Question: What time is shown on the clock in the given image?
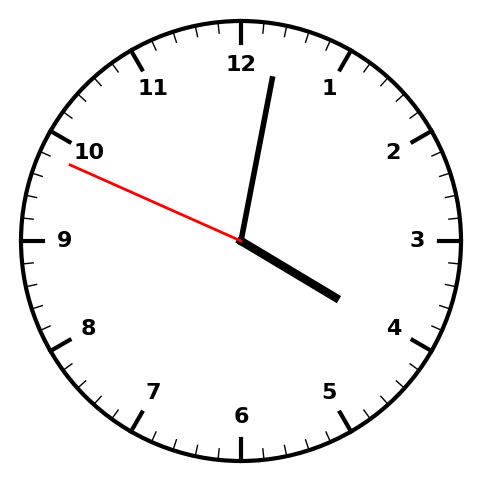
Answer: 04:01:49